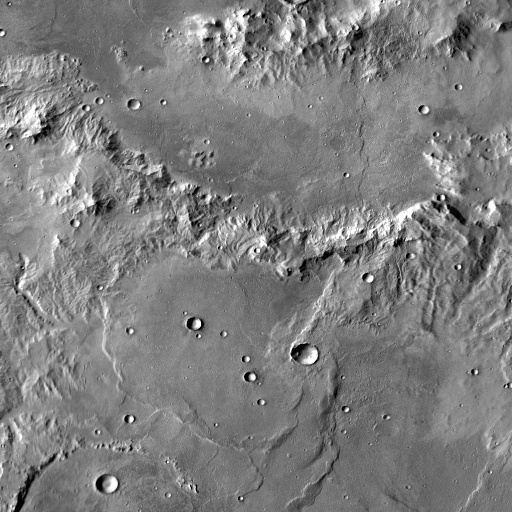
Crater classes present: Background, Other, Buried